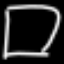
Label: square